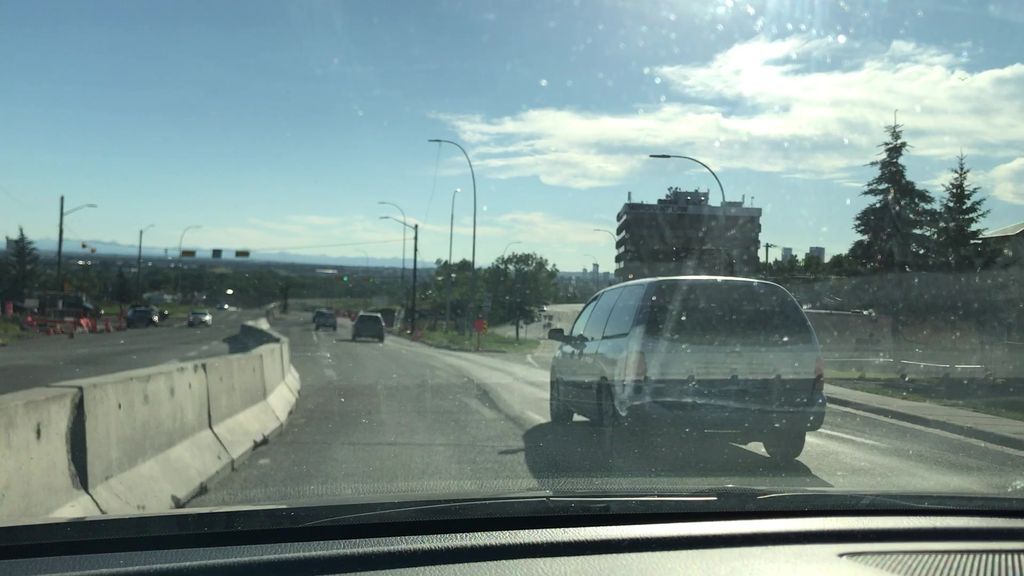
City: calgary